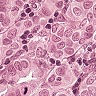
Metastatic tissue present: yes